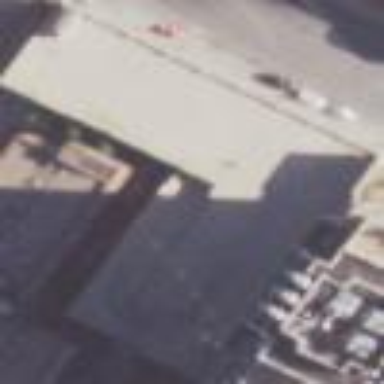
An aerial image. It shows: Multi-storey parking building.